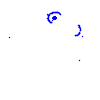
Particle: pion